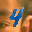
Label: 4